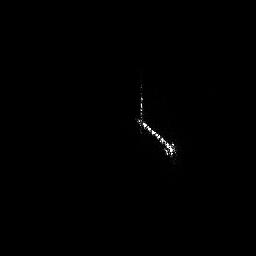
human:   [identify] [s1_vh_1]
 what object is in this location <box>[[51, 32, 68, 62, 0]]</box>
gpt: <ref>1 large ship at the center</ref>